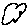
Label: cloud